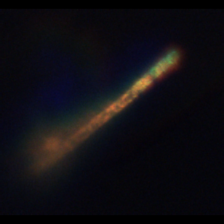
Taxon: Chaetoceros
Group: Diatoms